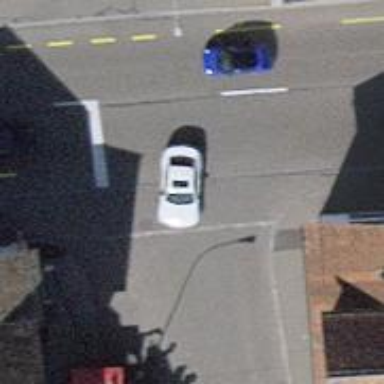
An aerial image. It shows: Unmarked crossing with traffic calming table.